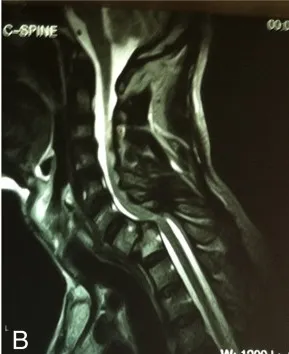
Computed tomography cervical spine sagittal images. Without. Contrast reveal severe cord compression at the level of C7.
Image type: radiology (mri)